八年级 · 度量几何学
, $A B=A C, C D$ 平分 $\angle A C B, D E / / B C, \angle A D E=80^{\circ}$ ，那么 $\angle 2=$ \$ \qquad \$度.

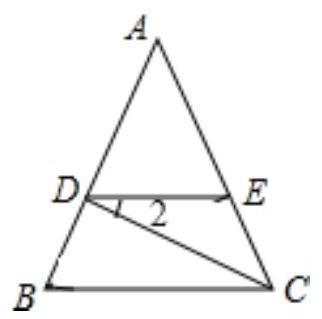
答案: $40^{\circ}$.